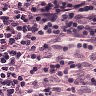
Metastatic tissue present: no